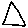
Label: triangle